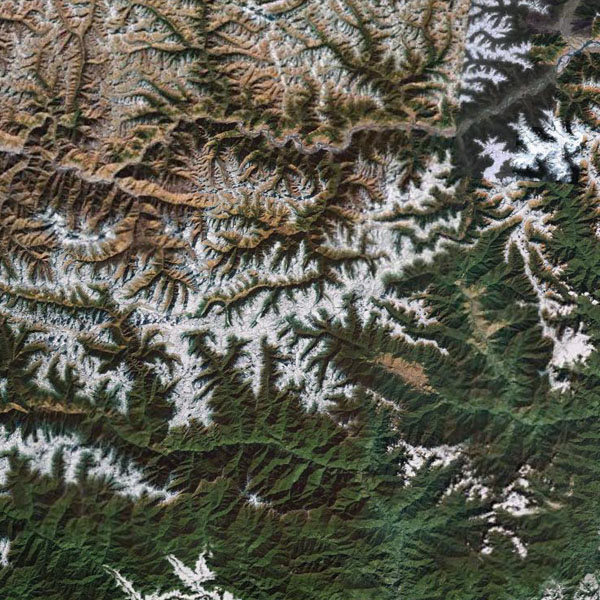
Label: Mountain